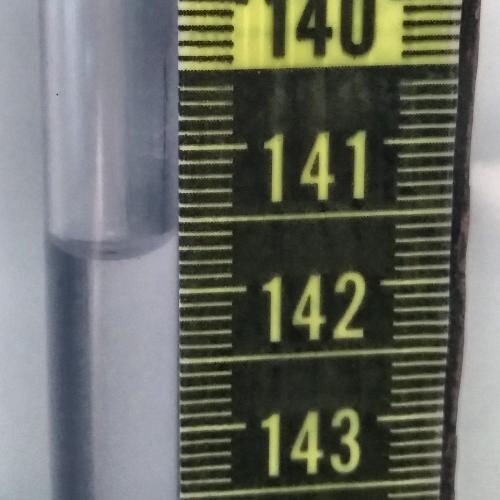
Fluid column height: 141.7 cm